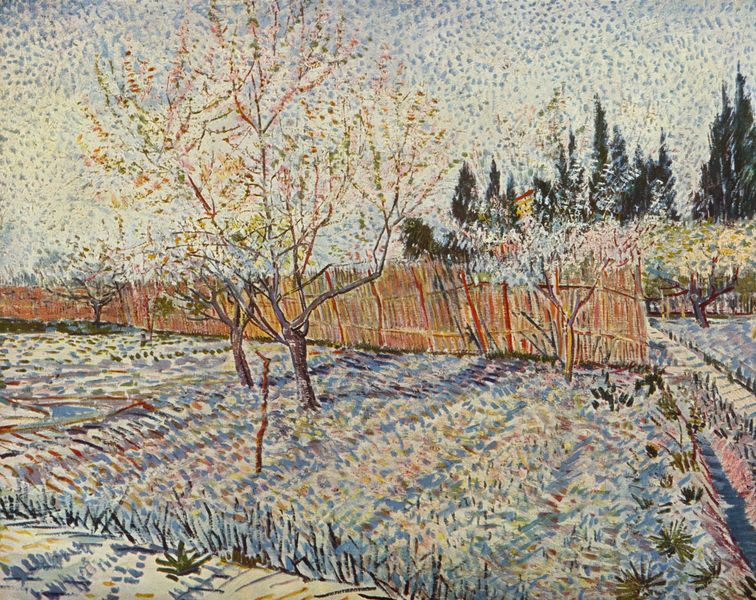
Titel: Obstgarten mit Zypressen
Künstler: Vincent van Gogh
Standort: New York (New York)
Institution: Collection C. Payson
Schlagwörter: baum, blau, blätter, gemälde, himmel, laub, schatten, weiß, wolken, aquarell, bäume, fluss, gelb, grün, impressionismus, landschaft, ocker, äste, blumen, braun, frankreich, grau, hell, holz, licht, schwarz, blüte, blüten, gras, haus, obst, rasen, rot, schnee, weg, wiese, zaun, expressionismus, malerei, ast, bach, feld, felder, gräser, halme, natur, weide, zweige, busch, sonne, land, gold, pflanzen, rosa, wald, zart, fliegen, garten, zypressen, apfel, ruhig, ruhe, pointilismus, acker, furchen, warm, dunkelgrün, farbe, tag, violett, wise, linien, gartenzaun, lattenzaun, winter, van gogh, tannen, luft, blue, red, white, black, country, expressionism, green, painting, three, yellow, impressionistisch, pink, brown, plant, frühling, grashalme, striche, punkte, gogh, punkt, tupfen, tanne, vincent van gogh, wood, life, sky, tree, field, hill, landscape, nature, orange, summer, sun, trees, beet, beete, obstbäume, reif, seurat, sisley, signac, frühjahr, snow, autumn, forest, grass, light, exterior, garden, path, plants, way, obstbaum, color, dappled, dots, impressionism, post-impressionism, purple, kleckse, fall, ice, sonnentag, abstract, bright, fence, vincent, outside, sunny, spring, leafes, leaves, trunk, pointillismus, paul signac, schneien, farbpunkte, pissaro, gate, lawn, paths, colorful, colors, dot, ground, pointillism, crop, pastel, bush, feild, bare, branches, impressionist, van, brush, brushstrokes, leaf, furche, outdoors, colour, pollen, pine trees, shrubs, stick, heuschnupfen, impression, weeds, flocken, mane, blossom, points, countryside, orchard, mone, arles, christmas, frühlingsgarten, lans, air, fences, frost, 1880, crops, sk, rows, yard, filed, limited palette, snowing, buds, wooden fence, copse, trench, season, fluid, backyard, paintign, zanum, banches, er, expressionicm, landsxcape, fense, \, treen, cun, cedars